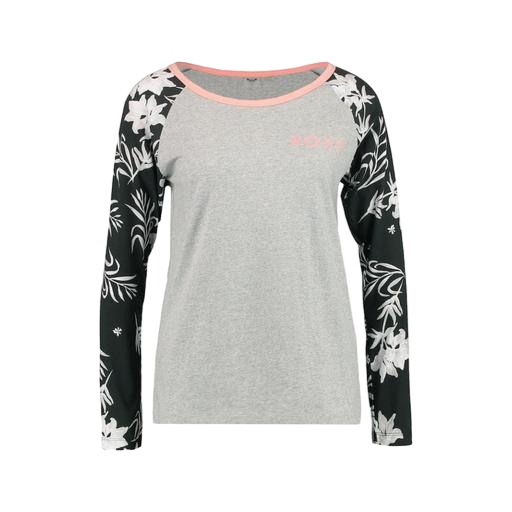
longsleeve t-shirt, gray print long sleeve t-shirt, long-sleeve t-shirt only macy, white background